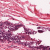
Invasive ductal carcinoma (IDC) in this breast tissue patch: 0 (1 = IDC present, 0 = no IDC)